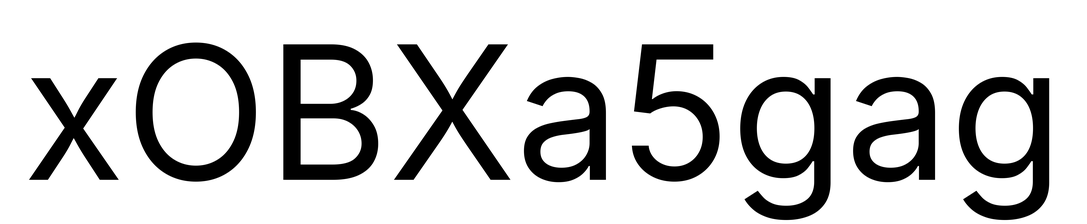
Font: Inter_Regular